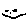
Label: smiley face